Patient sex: M
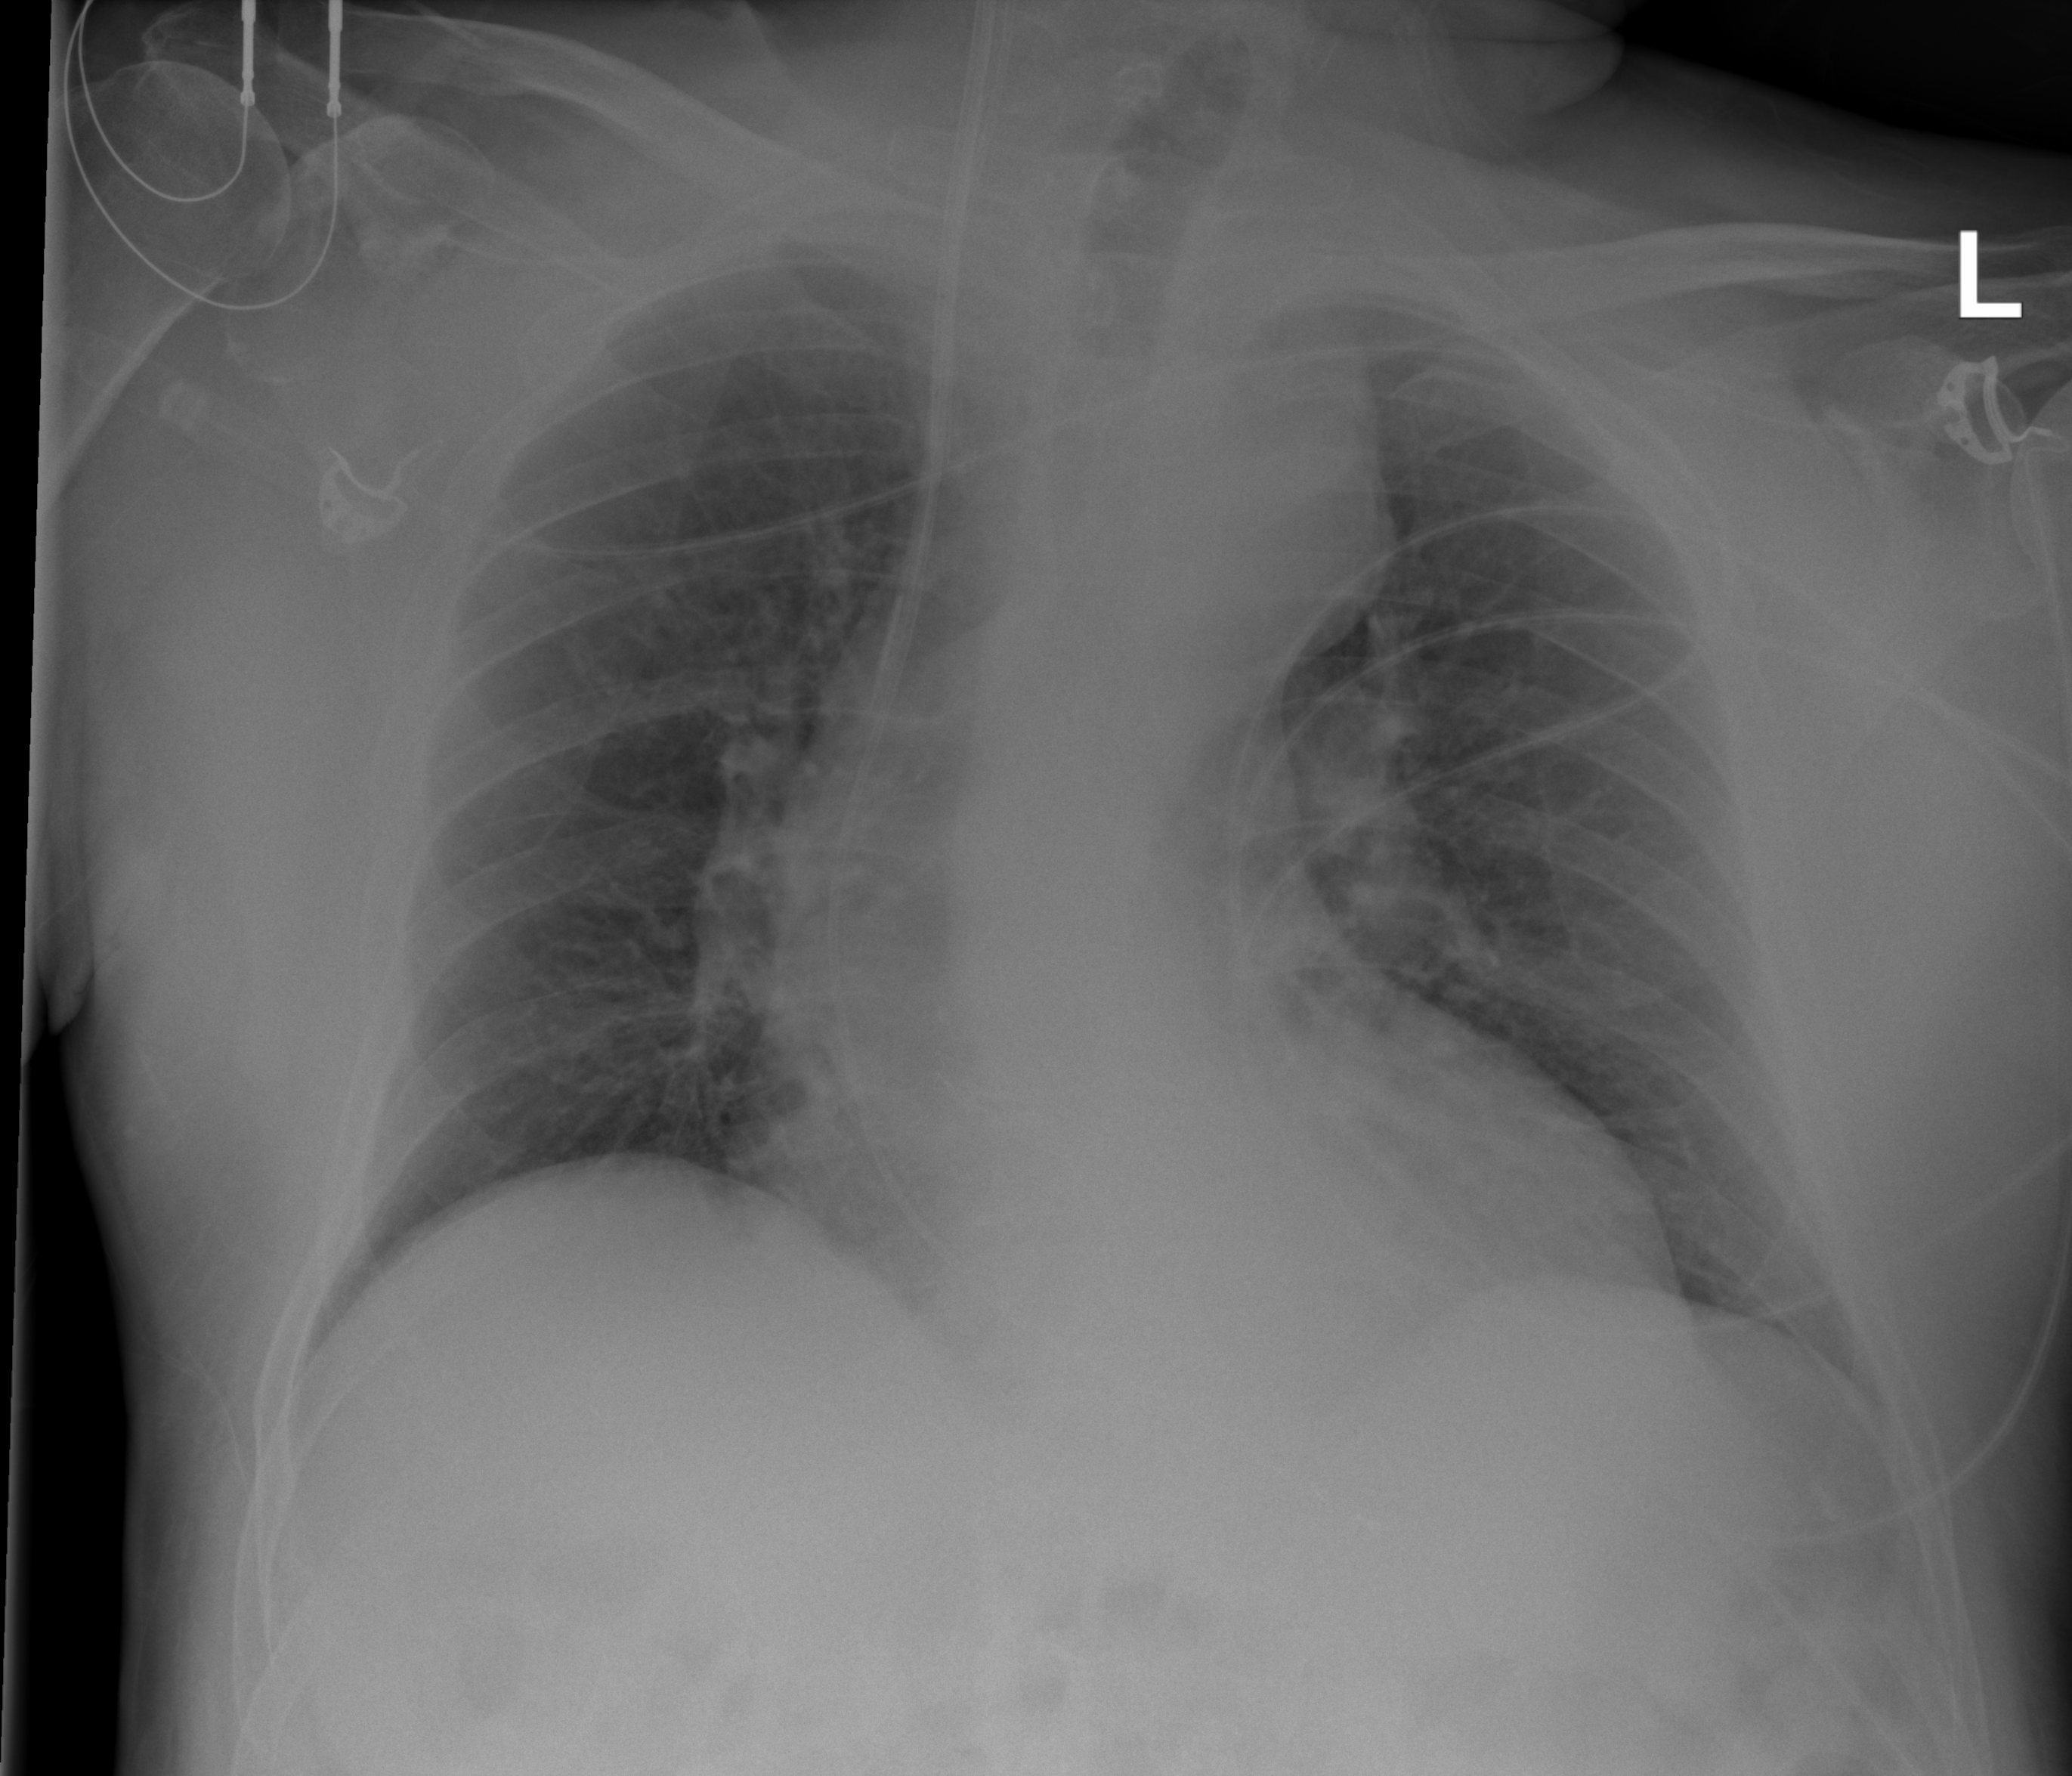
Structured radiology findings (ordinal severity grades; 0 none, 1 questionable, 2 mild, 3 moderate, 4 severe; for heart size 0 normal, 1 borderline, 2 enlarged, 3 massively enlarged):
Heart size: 2
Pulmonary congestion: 2
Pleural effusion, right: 0
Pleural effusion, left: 0
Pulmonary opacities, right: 0
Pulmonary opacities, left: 0
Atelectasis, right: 0
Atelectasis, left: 0